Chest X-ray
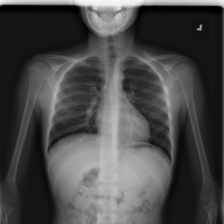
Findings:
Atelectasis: negative
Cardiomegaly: negative
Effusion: negative
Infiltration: negative
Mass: negative
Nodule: negative
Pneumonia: negative
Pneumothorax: negative
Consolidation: negative
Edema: negative
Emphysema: negative
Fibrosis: negative
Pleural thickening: negative
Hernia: negative